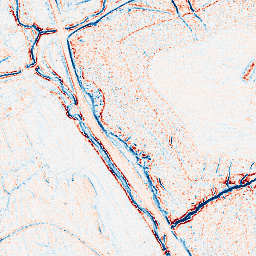
Category: edge_preserving
Decomposition family: anisotropic_diffusion
Decomposition parameters: iterations: 10
kappa: 100
gamma: 0.05
Upsampling method: bilinear
Upsampling parameters: scale: 4
Upsampling scale: 4